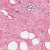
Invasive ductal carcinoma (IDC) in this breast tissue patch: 0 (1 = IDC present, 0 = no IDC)